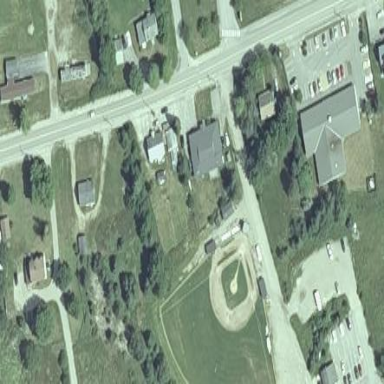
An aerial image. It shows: Baseball pitch for leisure land.